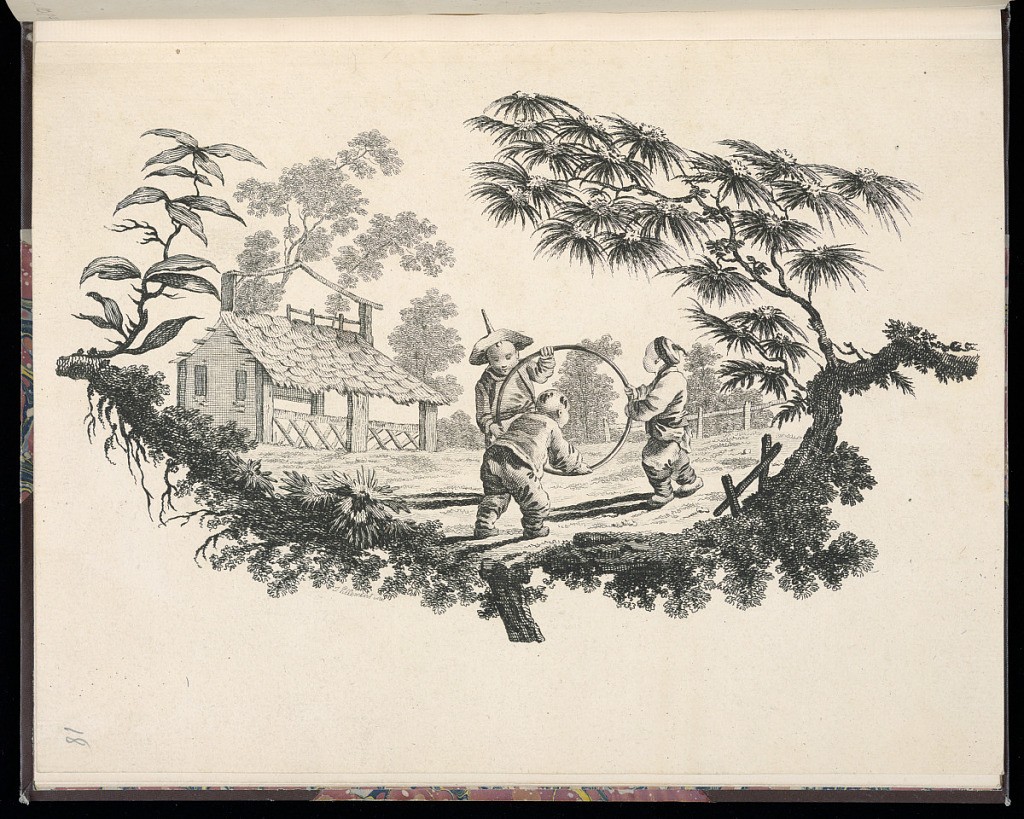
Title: Children Playing with a Hoop
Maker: Jean-Baptiste Pillement, French, 1728–1808
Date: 1759
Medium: Etching on laid paper
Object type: Print
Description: Print from a series of fourteen chinoiserie vignettes, depicting children playing a variety of games in different landscapes.Three children play with a large hoop in the middle of a landscape within a vignette framed by trees, sprigs, flowers and foliage. There is a roofed dwelling with two windows in the background to the left, with a fence to the right. The plate is signed.